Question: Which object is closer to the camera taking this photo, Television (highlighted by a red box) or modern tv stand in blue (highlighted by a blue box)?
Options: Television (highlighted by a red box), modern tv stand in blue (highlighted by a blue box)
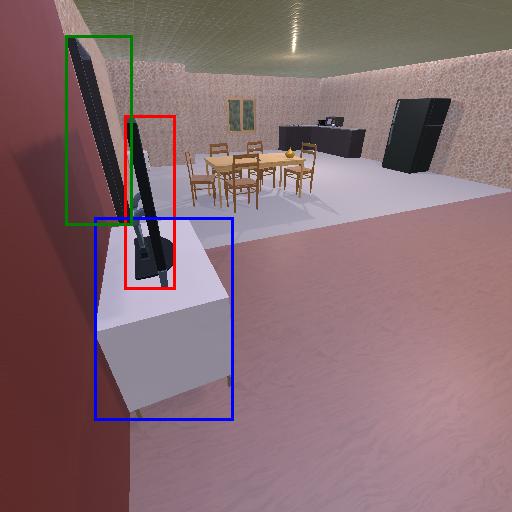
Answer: Television (highlighted by a red box)